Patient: sex M, age 45
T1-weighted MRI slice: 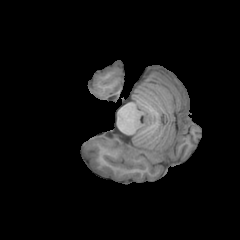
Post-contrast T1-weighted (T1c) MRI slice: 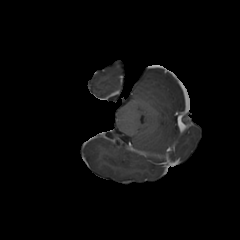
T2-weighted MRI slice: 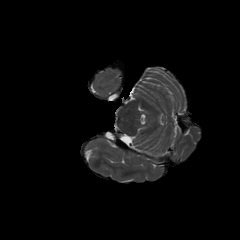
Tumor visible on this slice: no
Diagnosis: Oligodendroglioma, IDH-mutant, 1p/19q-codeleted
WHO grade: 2